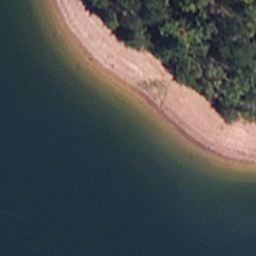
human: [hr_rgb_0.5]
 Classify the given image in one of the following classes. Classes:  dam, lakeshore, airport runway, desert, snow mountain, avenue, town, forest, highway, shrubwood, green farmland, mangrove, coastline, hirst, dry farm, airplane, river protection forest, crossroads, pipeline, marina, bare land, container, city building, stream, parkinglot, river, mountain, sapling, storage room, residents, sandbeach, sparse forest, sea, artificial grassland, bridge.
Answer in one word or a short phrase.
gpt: lakeshore